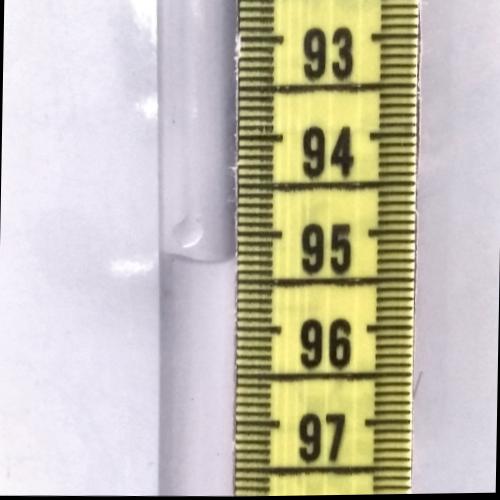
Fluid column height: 95.3 cm